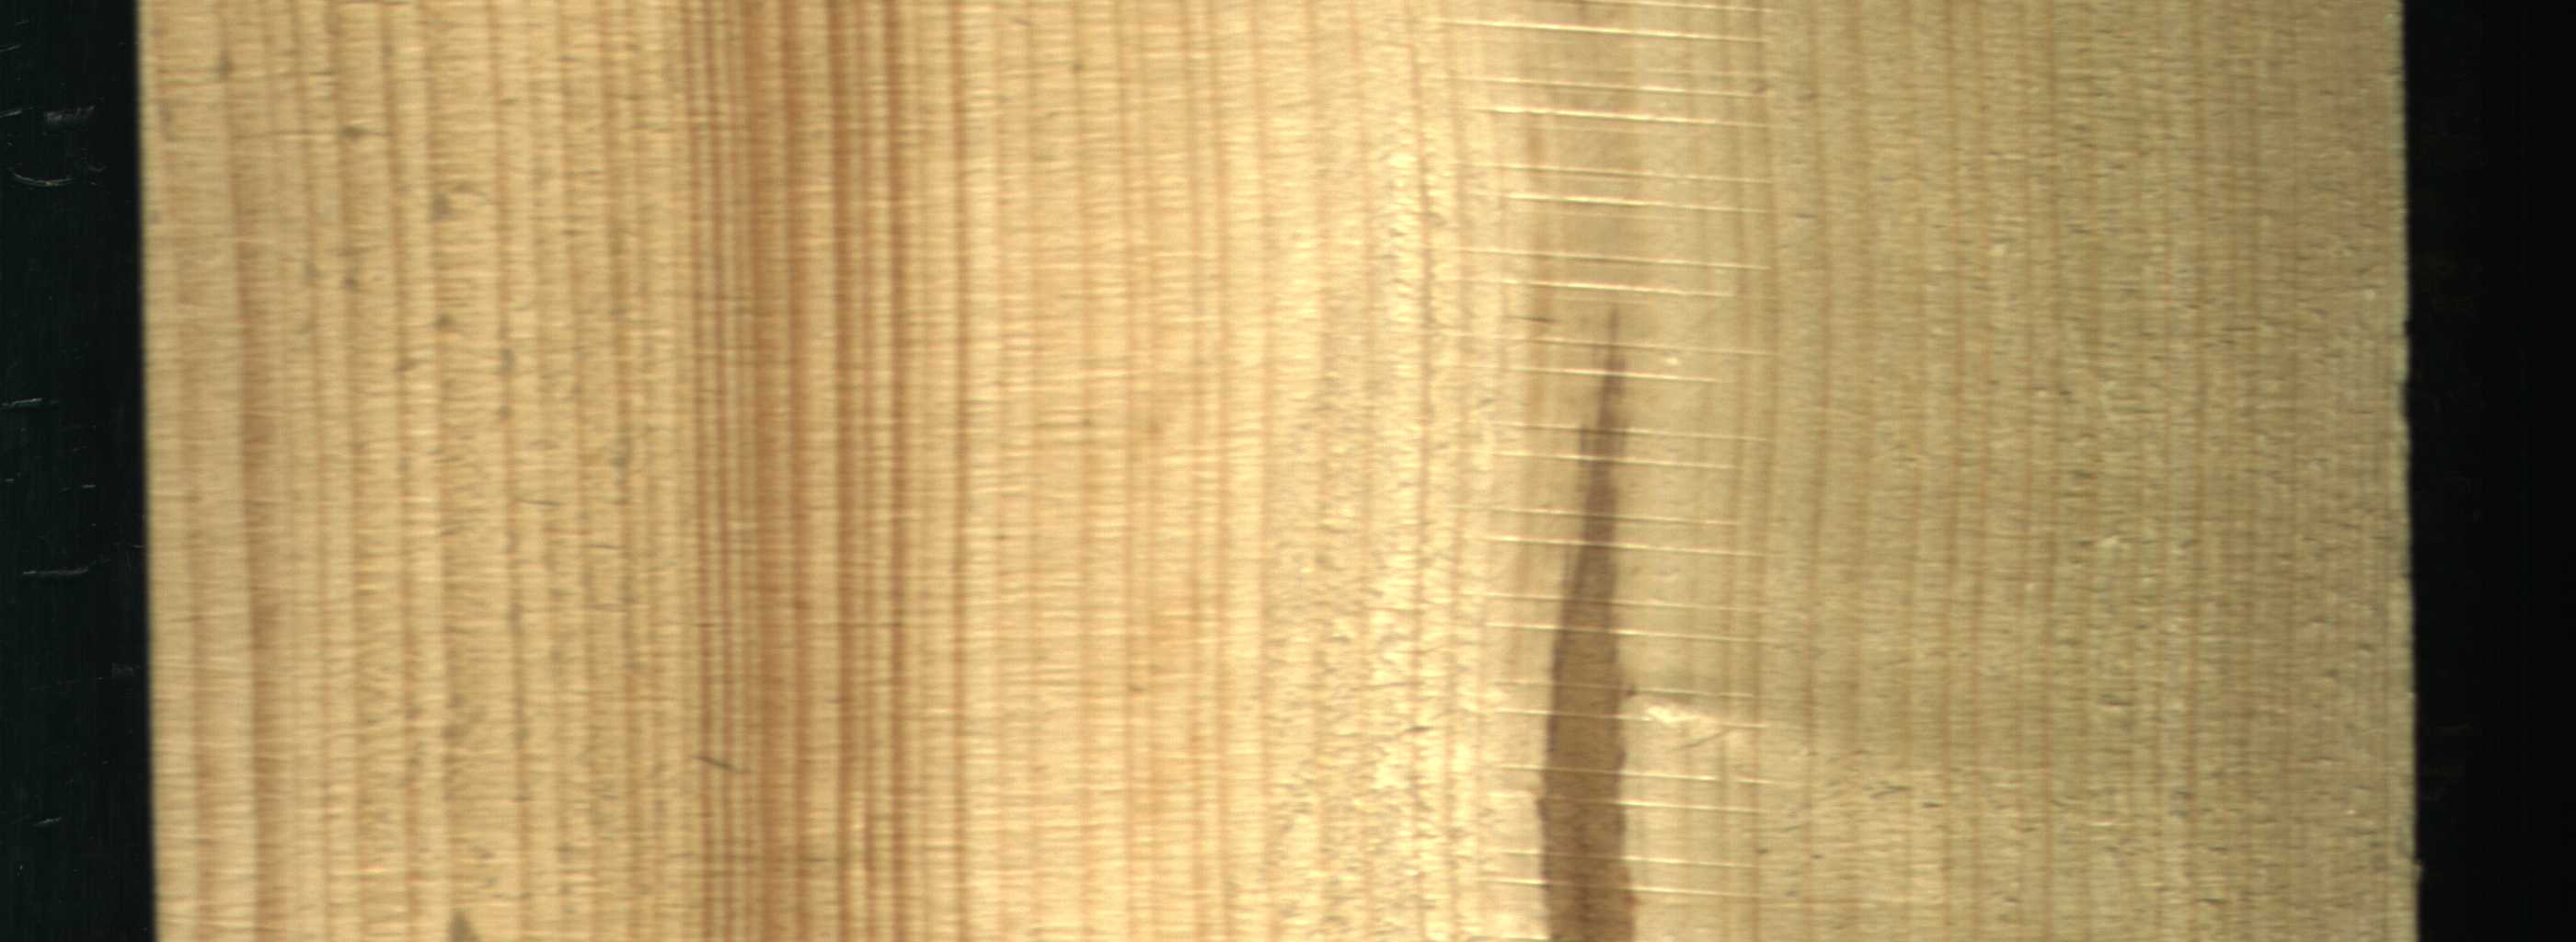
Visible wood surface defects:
Marrow